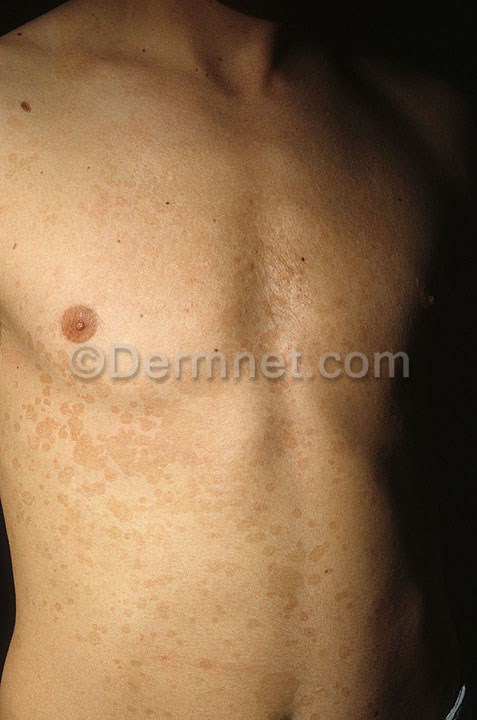
Disease: Tinea Ringworm Candidiasis and other Fungal Infections